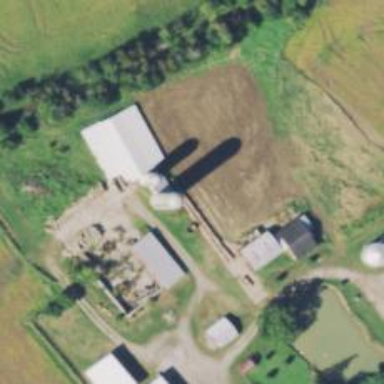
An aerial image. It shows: Silo.